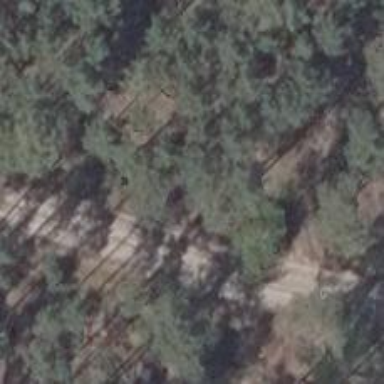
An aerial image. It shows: Dirt track road with grade 4 tracktype.